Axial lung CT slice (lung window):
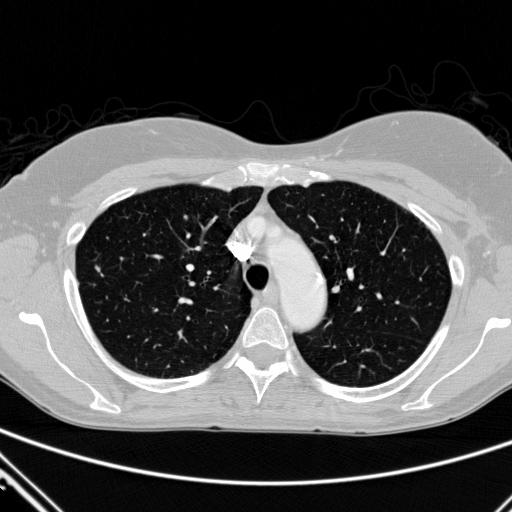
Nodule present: no